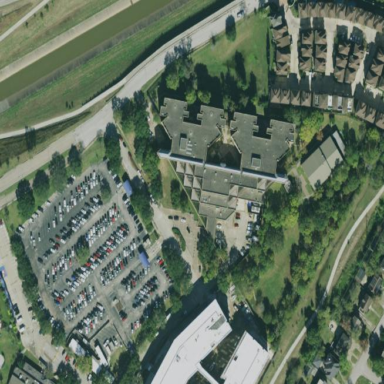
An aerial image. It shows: Hospital providing healthcare services.